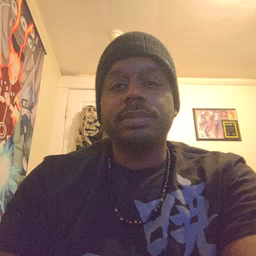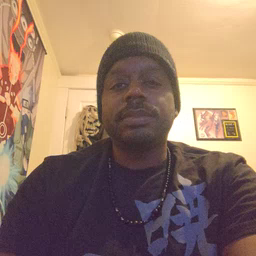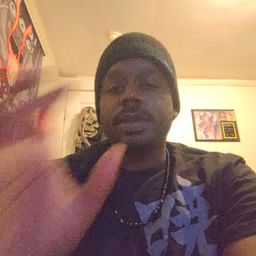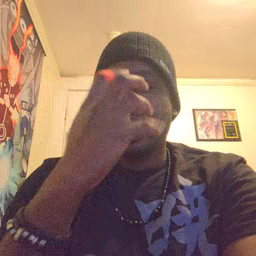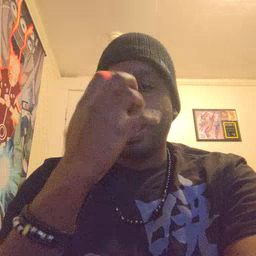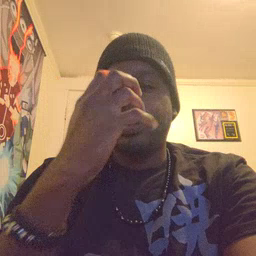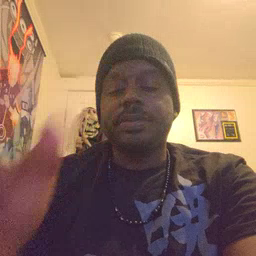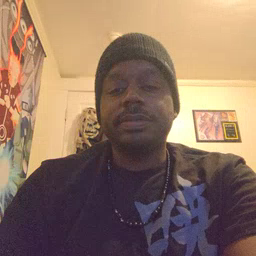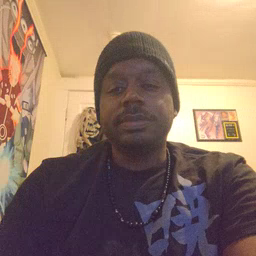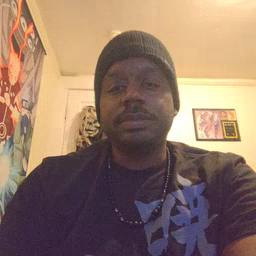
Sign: clown